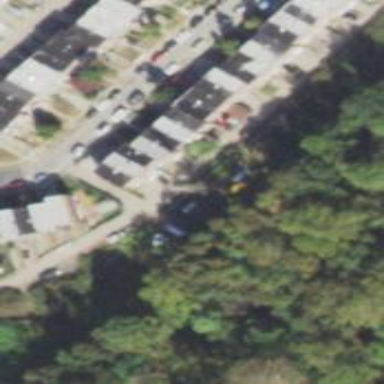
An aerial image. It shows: Alley classified as service road.